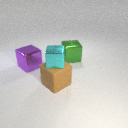
small cyan metal cube above large brown rubber cube